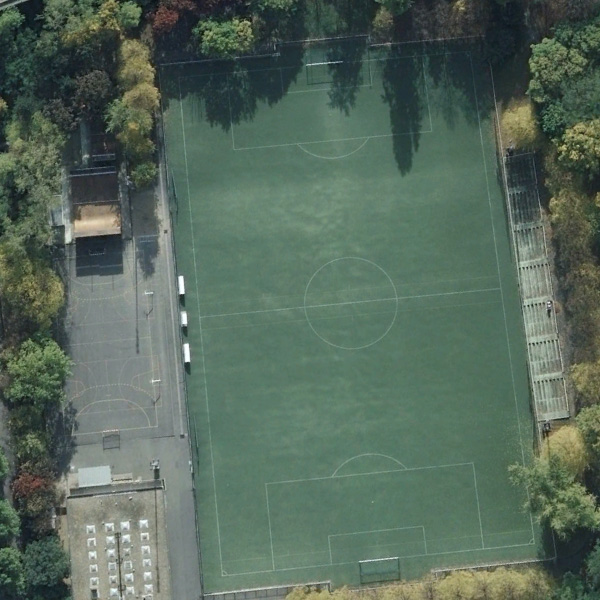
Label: Playground